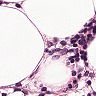
Metastatic tissue present: no